Question: Can somebody explain me please, how can I create expandable list with custom items in Java Swing Desktop App? I am little bit new in Swing Desktop (Usually I am working on Android), and I do not see some good components which could help me to create such list with images and text as on image. I thought to use 'JTree', but I am not sure that I can customize it enough to get result which I need.

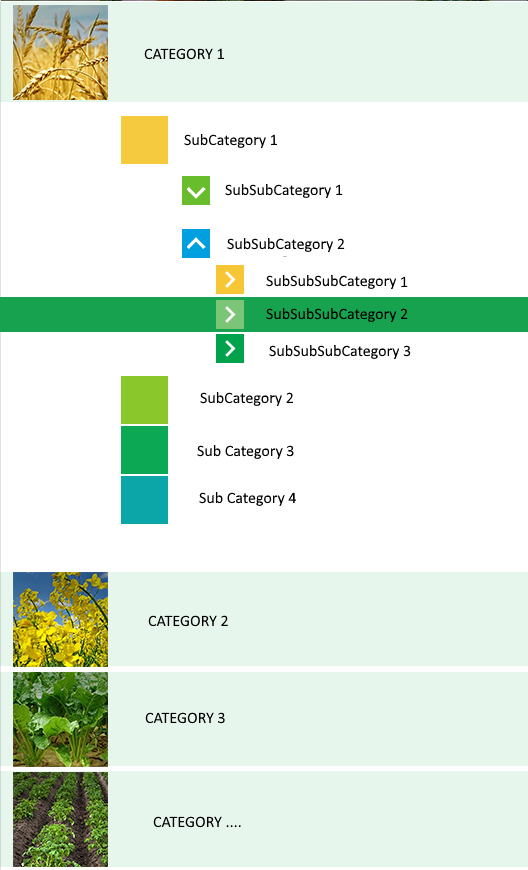
Answer: Here is possible implementation using a customized 'TreeCellRenderer', 'Tree.closedIcon' and 'Tree.openIcon':
<URL>
'''
import java.awt.*;
import java.awt.geom.*;
import javax.swing.*;
import javax.swing.plaf.*;
import javax.swing.plaf.basic.*;
import javax.swing.tree.*;
public class CustomItemTreeTest {
public JComponent makeUI() {
IconUIResource emptyIcon = new IconUIResource(new Icon() {
@Override public void paintIcon(Component c, Graphics g, int x, int y) {}
@Override public int getIconWidth() {
return 0;
}
@Override public int getIconHeight() {
return 0;
}
});
UIManager.put("Tree.expandedIcon", emptyIcon);
UIManager.put("Tree.collapsedIcon", emptyIcon);
//UIManager.put("Tree.closedIcon", emptyIcon);
//UIManager.put("Tree.openIcon", emptyIcon);
UIManager.put("Tree.paintLines", Boolean.FALSE);
UIDefaults d = new UIDefaults();
d.put("Tree:TreeCell[Enabled+Selected].backgroundPainter", new Painter<JComponent>() {
@Override public void paint(Graphics2D g, JComponent c, int w, int h) {
g.setPaint(Color.GREEN.darker());
g.fillRect(0, 0, w, h);
}
});
JTree tree = new JTree(makeModel());
tree.setCellRenderer(new TestTreeCellRenderer());
//tree.setRowHeight(0);
tree.setRootVisible(false);
tree.setShowsRootHandles(false);
tree.setBackground(Color.WHITE);
tree.putClientProperty("Nimbus.Overrides", d);
tree.putClientProperty("Nimbus.Overrides.InheritDefaults", false);
return new JScrollPane(tree);
}
private static TreeModel makeModel() {
Dimension d64 = new Dimension(64, 64);
Dimension d32 = new Dimension(32, 32);
Dimension d24 = new Dimension(24, 24);
DefaultMutableTreeNode root = new DefaultMutableTreeNode("Root");
DefaultMutableTreeNode set1 = new DefaultMutableTreeNode(
new TestNode("SubCategory 1", Color.ORANGE, d64, false));
set1.add(new DefaultMutableTreeNode(
new TestNode("SubSubCategory 1", Color.ORANGE, d32, true)));
set1.add(new DefaultMutableTreeNode(
new TestNode("SubSubCategory 2", Color.CYAN.darker(), d32, true)));
set1.add(new DefaultMutableTreeNode(
new TestNode("SubSubCategory 3", Color.GREEN, d32, true)));
DefaultMutableTreeNode set2 = new DefaultMutableTreeNode(
new TestNode("SubCategory 2", Color.GREEN.darker().darker(), d64, false));
DefaultMutableTreeNode set3 = new DefaultMutableTreeNode(
new TestNode("SubSubCategory 5", Color.GREEN, d32, false));
set3.add(new DefaultMutableTreeNode(
new TestNode("SubSubSubCategory 1", Color.BLUE, d24, true)));
set3.add(new DefaultMutableTreeNode(
new TestNode("SubSubSubCategory 2", Color.GREEN, d24, true)));
set3.add(new DefaultMutableTreeNode(
new TestNode("SubSubSubCategory 3", Color.ORANGE.darker(), d24, true)));
set2.add(new DefaultMutableTreeNode(
new TestNode("SubSubCategory 4", Color.ORANGE.darker().darker(), d32, true)));
set2.add(set3);
set2.add(new DefaultMutableTreeNode(
new TestNode("SubSubCategory 6", Color.ORANGE, d32, true)));
root.add(set1);
root.add(set2);
return new DefaultTreeModel(root);
}
public static void main(String... args) {
EventQueue.invokeLater(() -> {
try {
for (UIManager.LookAndFeelInfo laf: UIManager.getInstalledLookAndFeels()) {
if ("Nimbus".equals(laf.getName())) {
UIManager.setLookAndFeel(laf.getClassName());
}
}
} catch (Exception ex) {
ex.printStackTrace();
}
JFrame f = new JFrame();
f.setDefaultCloseOperation(WindowConstants.EXIT_ON_CLOSE);
f.getContentPane().add(new CustomItemTreeTest().makeUI());
f.setSize(320, 512);
f.setLocationRelativeTo(null);
f.setVisible(true);
});
}
}
class TestTreeCellRenderer extends DefaultTreeCellRenderer {
@Override public Component getTreeCellRendererComponent(
JTree tree, Object value, boolean selected, boolean expanded,
boolean leaf, int row, boolean hasFocus) {
JLabel l = (JLabel) super.getTreeCellRendererComponent(
tree, value, selected, expanded, leaf, row, hasFocus);
if (value instanceof DefaultMutableTreeNode) {
DefaultMutableTreeNode node = (DefaultMutableTreeNode) value;
Object uo = node.getUserObject();
if (uo instanceof TestNode) {
TestNode i = (TestNode) uo;
l.setForeground(Color.BLACK);
l.setIcon(new TestNode(i.title, i.color, i.dim, leaf, expanded));
int indent = 0;
TreeNode parent = node.getParent();
while (parent instanceof DefaultMutableTreeNode) {
DefaultMutableTreeNode pn = (DefaultMutableTreeNode) parent;
if (pn.getUserObject() instanceof TestNode) {
TestNode pi = (TestNode) pn.getUserObject();
indent += pi.dim.width / 2;
}
parent = pn.getParent();
}
l.setBorder(BorderFactory.createEmptyBorder(2, indent, 2, 5));
}
}
return l;
}
}
class TestNode implements Icon {
public final String title;
public final Color color;
public final Dimension dim;
private final boolean expanded;
private final boolean leaf;
private static int GAP = 4;
//public TestNode(String title, ImageIcon img, Dimension dim) {
public TestNode(String title, Color color, Dimension dim, boolean leaf) {
this(title, color, dim, leaf, false);
}
public TestNode(String title, Color color, Dimension dim,
boolean leaf, boolean expanded) {
this.title = title;
this.color = color;
this.dim = dim;
this.expanded = expanded;
this.leaf = leaf;
}
@Override public void paintIcon(Component c, Graphics g, int x, int y) {
g.setColor(color);
g.fillRect(x + GAP, y + GAP, dim.width - GAP - GAP, dim.height - GAP - GAP);
if (dim.width < 64) {
Graphics2D g2 = (Graphics2D) g.create();
g2.setRenderingHint(RenderingHints.KEY_ANTIALIASING,
RenderingHints.VALUE_ANTIALIAS_ON);
int w6 = dim.width / 12;
int w3 = dim.width / 6;
g2.setColor(Color.WHITE);
g2.setStroke(new BasicStroke(w6));
Point pt = new Point(x + dim.width / 2, y + dim.height / 2);
Path2D path = new Path2D.Double();
path.moveTo(pt.x - w6, pt.y - w3);
path.lineTo(pt.x + w6, pt.y);
path.lineTo(pt.x - w6, pt.y + w3);
int numquadrants;
if (leaf) {
numquadrants = 0;
} else if (expanded) {
numquadrants = 3;
} else {
numquadrants = 1;
}
AffineTransform at = AffineTransform.getQuadrantRotateInstance(
numquadrants, pt.x, pt.y);
g2.draw(at.createTransformedShape(path));
g2.dispose();
}
}
@Override public int getIconWidth() {
return dim.width;
}
@Override public int getIconHeight() {
return dim.height;
}
@Override public String toString() {
return title;
}
}
'''